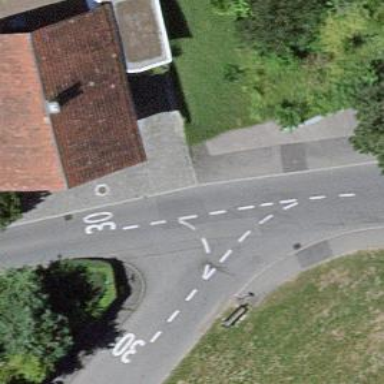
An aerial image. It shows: Unmarked crossing on the road.